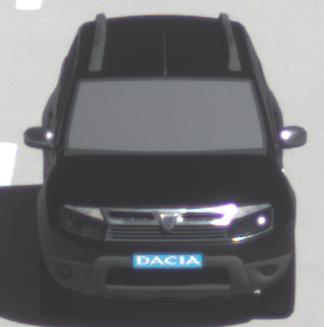
Make: Dacia
Model: Duster dCi 110 FAP
Detailed model: Duster (I)
Model produced from: 2010/06
Model produced until: 2013/11
Doors: 5
Color: black
Road condition: dry road
Daytime: midday
Contrast: high contrast